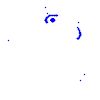
Particle: kaon